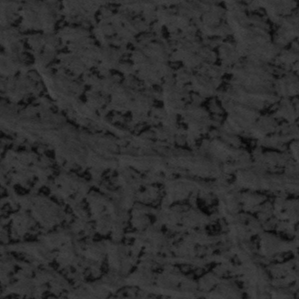
Label: frost